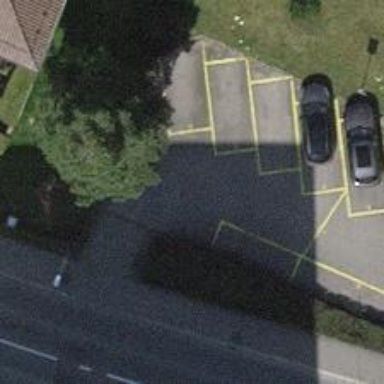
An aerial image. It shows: Road serving as parking aisle.